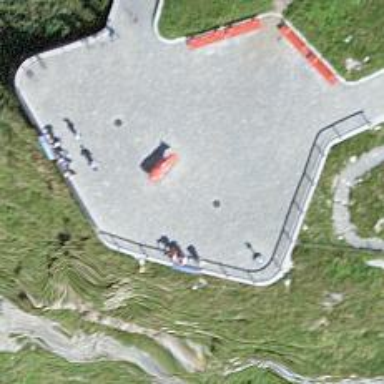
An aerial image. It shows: Viewpoint for tourists.